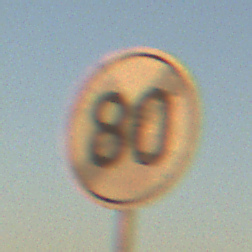
Verkehrszeichen: EndeGeschwindigkeit80
Umgebung: Outdoor, Nature
Tageszeit: SunriseSunset
Wetter: Clear
Licht: Natural
Jahreszeit: NotSpecified
Kontrast: HighContrast